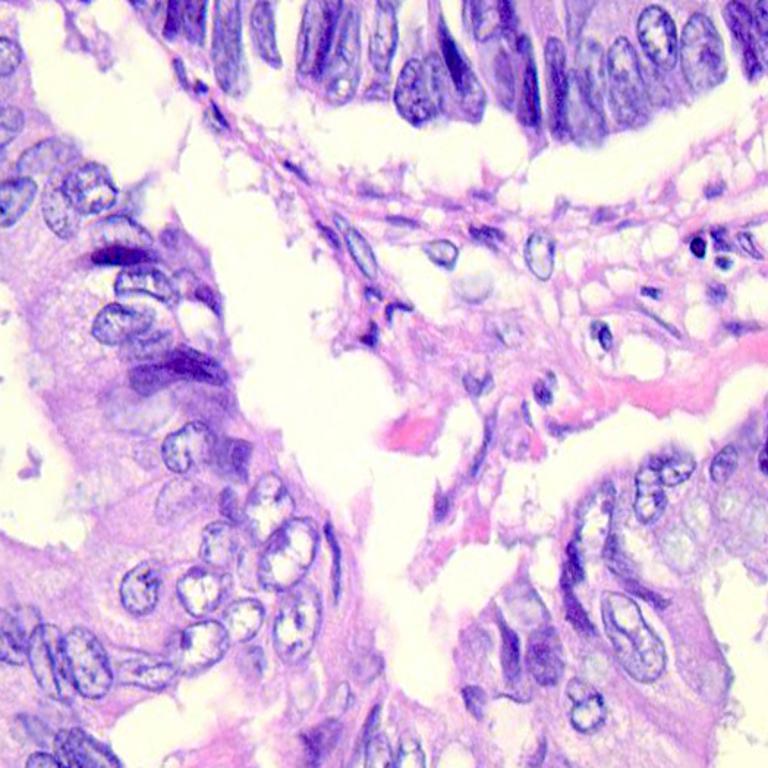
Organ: colon
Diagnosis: adenocarcinomas